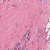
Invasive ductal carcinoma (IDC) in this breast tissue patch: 0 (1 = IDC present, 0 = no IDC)